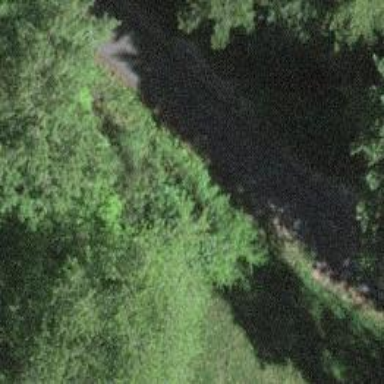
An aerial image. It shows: Gravel track with grade 2 quality.